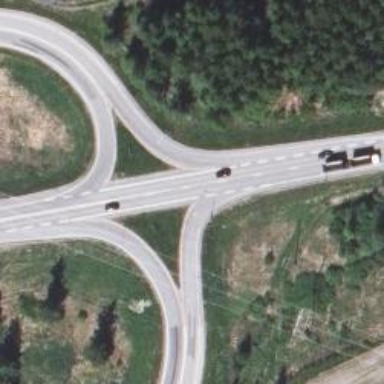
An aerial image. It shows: Trunk link highway with tertiary functional class.